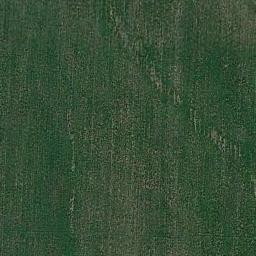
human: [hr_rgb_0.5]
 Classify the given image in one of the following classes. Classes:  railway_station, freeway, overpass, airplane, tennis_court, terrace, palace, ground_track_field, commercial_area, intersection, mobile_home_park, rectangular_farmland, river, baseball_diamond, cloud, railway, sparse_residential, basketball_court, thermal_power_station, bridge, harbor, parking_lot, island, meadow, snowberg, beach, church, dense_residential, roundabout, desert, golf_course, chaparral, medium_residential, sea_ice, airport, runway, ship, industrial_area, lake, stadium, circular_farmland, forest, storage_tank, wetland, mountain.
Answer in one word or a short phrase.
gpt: meadow